Question: What is the number of red dots?
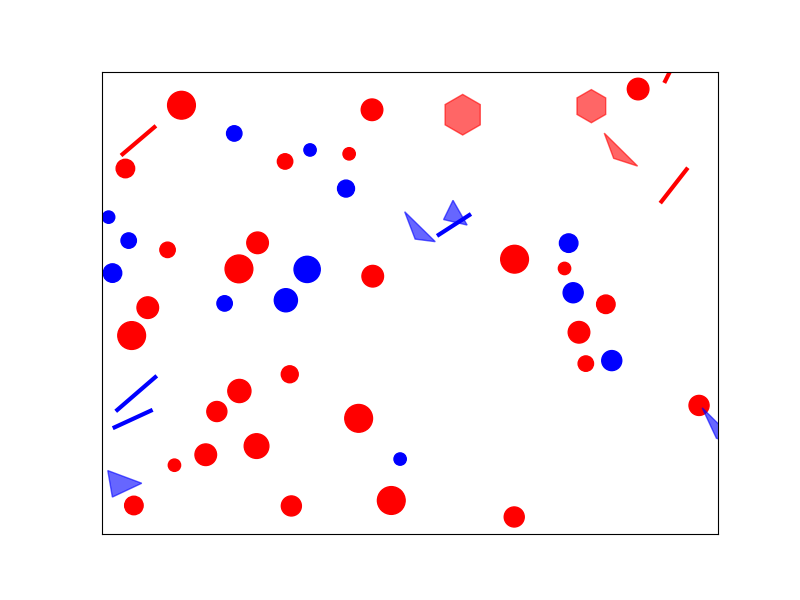
Answer: 29